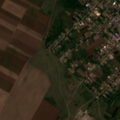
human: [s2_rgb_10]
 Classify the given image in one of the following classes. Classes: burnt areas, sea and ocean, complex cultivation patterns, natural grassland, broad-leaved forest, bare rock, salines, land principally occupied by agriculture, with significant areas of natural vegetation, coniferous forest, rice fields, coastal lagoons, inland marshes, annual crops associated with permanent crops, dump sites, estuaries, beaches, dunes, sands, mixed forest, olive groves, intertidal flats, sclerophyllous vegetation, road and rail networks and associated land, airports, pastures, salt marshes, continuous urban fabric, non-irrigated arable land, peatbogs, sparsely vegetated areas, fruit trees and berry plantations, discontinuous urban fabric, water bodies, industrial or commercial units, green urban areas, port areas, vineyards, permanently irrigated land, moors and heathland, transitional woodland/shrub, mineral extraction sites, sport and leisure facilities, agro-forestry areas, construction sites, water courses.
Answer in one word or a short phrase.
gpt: discontinuous urban fabric, non-irrigated arable land, pastures